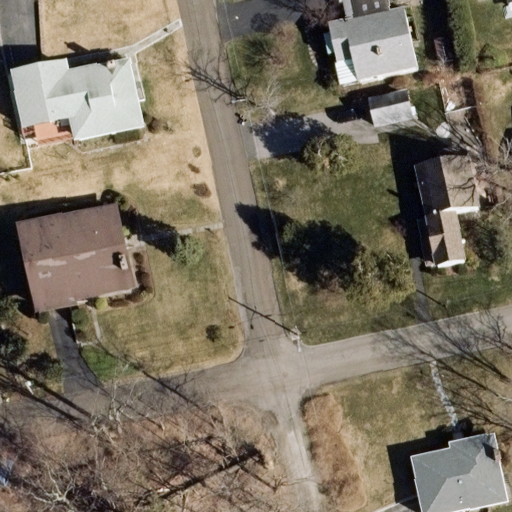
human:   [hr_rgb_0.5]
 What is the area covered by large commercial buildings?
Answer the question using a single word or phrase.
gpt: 0m2

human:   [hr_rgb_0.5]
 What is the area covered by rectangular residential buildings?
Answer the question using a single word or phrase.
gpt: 592m2

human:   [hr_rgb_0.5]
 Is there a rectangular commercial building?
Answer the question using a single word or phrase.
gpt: no

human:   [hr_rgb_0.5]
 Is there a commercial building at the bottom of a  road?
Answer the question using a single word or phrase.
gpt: no

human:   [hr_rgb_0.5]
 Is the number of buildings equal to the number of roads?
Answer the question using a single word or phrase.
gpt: no

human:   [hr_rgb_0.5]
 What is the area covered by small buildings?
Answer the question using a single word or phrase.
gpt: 251m2

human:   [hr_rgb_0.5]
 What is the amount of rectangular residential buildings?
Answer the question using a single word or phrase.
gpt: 5

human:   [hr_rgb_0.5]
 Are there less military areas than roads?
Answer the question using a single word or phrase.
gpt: yes

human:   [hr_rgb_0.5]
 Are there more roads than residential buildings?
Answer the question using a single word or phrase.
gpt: no

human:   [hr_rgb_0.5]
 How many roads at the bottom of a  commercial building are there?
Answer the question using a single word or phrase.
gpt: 0

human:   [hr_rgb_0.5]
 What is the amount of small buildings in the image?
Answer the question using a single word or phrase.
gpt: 4

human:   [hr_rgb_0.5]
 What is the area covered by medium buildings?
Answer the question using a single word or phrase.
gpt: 814m2

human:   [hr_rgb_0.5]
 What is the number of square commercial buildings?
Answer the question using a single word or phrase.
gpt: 0

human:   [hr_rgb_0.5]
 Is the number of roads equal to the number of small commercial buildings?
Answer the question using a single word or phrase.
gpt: no

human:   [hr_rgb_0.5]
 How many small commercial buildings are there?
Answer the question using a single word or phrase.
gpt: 0

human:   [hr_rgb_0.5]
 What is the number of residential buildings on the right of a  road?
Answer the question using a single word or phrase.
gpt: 5

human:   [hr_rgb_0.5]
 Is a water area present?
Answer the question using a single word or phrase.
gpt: no

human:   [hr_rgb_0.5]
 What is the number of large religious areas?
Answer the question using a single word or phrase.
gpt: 0

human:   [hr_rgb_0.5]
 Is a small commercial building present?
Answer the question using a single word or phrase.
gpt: no

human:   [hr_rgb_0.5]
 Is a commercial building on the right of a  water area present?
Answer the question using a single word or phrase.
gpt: no

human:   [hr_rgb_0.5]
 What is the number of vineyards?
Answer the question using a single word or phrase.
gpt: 0

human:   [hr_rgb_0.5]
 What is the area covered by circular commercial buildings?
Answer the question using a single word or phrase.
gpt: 0m2

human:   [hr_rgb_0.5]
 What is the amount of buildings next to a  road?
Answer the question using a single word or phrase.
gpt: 7

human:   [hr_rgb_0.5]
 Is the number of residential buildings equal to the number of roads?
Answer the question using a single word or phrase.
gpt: no

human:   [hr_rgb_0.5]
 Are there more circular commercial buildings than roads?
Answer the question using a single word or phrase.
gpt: no

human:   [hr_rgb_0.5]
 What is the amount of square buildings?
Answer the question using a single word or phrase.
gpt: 0

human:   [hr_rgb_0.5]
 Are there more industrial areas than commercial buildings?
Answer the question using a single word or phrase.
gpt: no

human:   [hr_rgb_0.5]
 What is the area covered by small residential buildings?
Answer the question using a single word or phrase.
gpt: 251m2

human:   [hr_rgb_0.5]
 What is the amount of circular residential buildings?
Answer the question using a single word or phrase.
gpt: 0

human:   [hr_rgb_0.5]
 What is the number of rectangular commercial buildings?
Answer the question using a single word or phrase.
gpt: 0

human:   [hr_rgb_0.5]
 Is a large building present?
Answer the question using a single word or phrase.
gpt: no

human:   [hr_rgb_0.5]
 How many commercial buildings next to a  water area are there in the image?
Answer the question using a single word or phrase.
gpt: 0

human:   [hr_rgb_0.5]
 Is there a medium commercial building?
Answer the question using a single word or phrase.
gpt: no

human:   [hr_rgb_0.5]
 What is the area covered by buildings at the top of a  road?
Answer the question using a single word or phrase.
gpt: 1050m2

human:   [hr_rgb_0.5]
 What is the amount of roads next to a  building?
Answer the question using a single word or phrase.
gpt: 2

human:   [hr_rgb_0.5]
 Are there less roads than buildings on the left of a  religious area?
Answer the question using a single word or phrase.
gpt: no